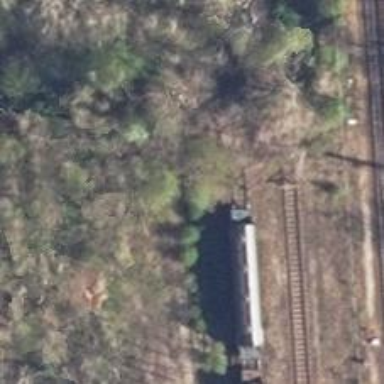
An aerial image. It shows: Abandoned railway yard.